Field crop: maize
Growth stage: 2
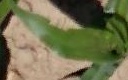
Species: maize